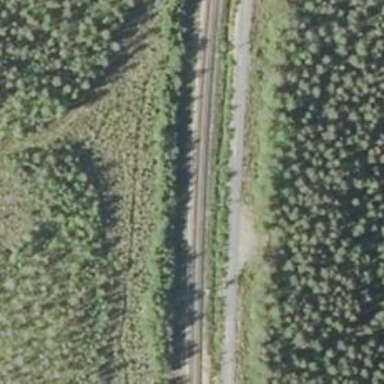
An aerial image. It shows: Railway track with continuous electrified contact line.